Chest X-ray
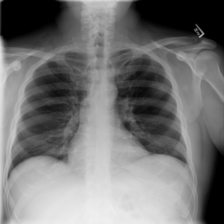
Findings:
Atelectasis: negative
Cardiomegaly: negative
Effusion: negative
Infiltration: negative
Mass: negative
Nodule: negative
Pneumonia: negative
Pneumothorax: negative
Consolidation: negative
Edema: negative
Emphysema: negative
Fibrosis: negative
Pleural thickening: negative
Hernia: negative